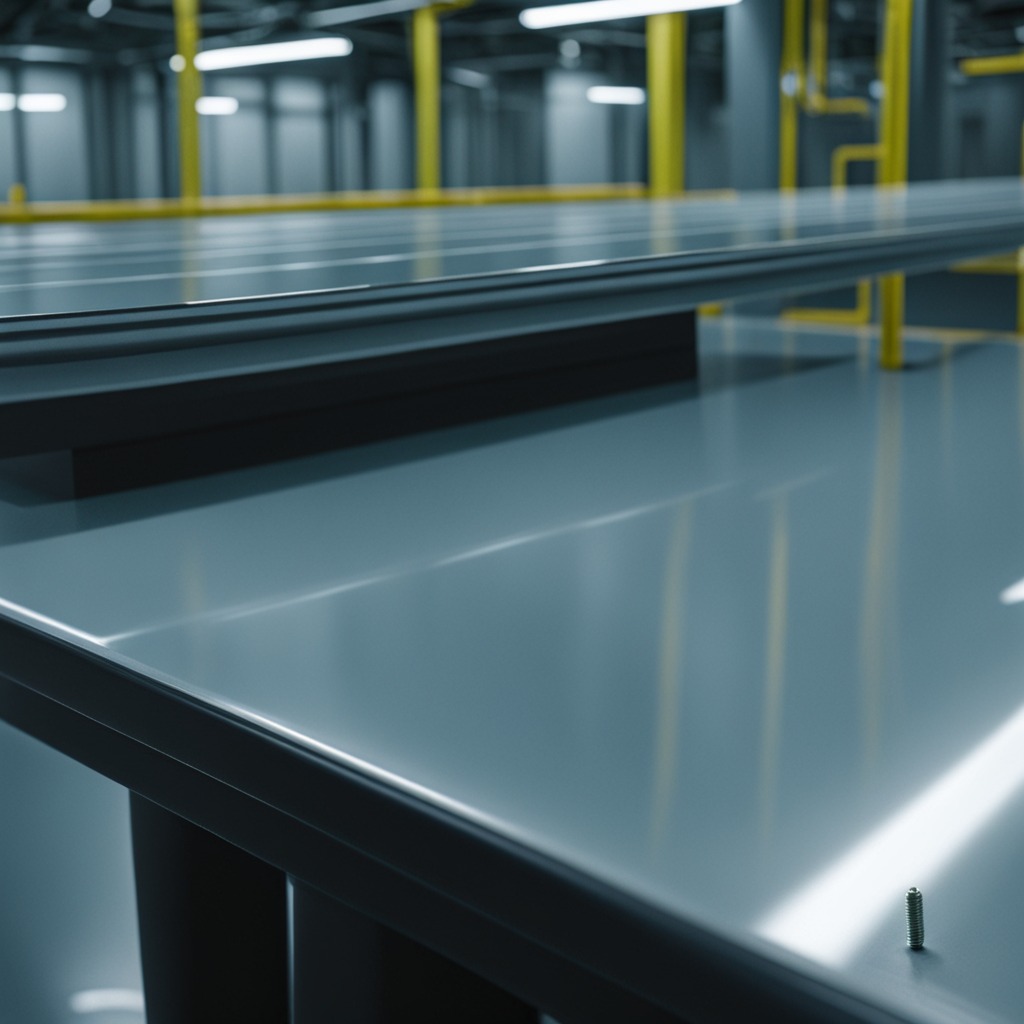
A metal screw lies on the high-gloss table in a ship maintenance bay industrial lighting.